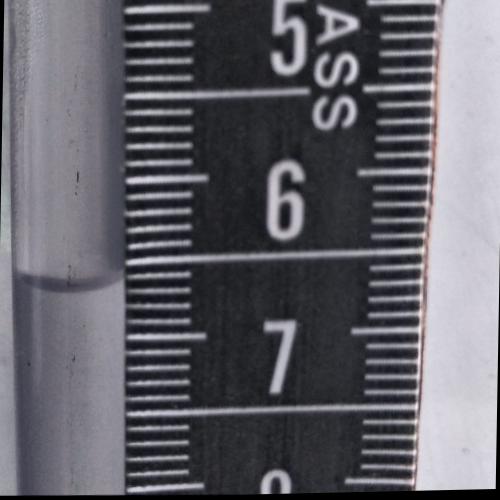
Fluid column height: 6.7 cm